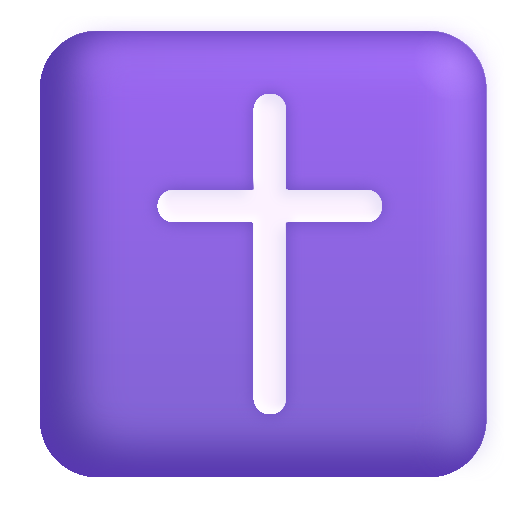
latin cross color